Current action and preconditions to check: trajectory_clear

Your task: For each precondition in the list above, predict whether it will hold at this action.

Consider the current scene as observed from the mobile robot's camera, and analyze the predicted future states of all dynamic agents (e.g., people, animals, vehicles, or any moving entities) within the NEXT SECOND.

IMPORTANT: Only answer "very likely" if you are absolutely certain—based on strong, clear evidence—that a dynamic agent will violate the precondition in the predicted future state. Do NOT answer "very likely" for unlikely, ambiguous, or low-probability risks.

Ask yourself for each precondition: Is there a high probability, with clear and convincing evidence, that the predicted future states of any dynamic agent will interfere with the predicted future state of the currently executing action within the NEXT SECOND, causing that precondition to fail?

Assess the risk level based on these predictions. Use "likely" or "very likely" if motions create a clear risk of interference.

Use "neutral" or "improbable" if agents are nearby but their predicted paths are clearly diverging or non-conflicting.

Failure Risk Categories: "very improbable", "improbable", "neutral", "likely", "very likely"

Answer Format: Output ONLY the probability_of_failure value from these categories: "very improbable", "improbable", "neutral", "likely", "very likely"

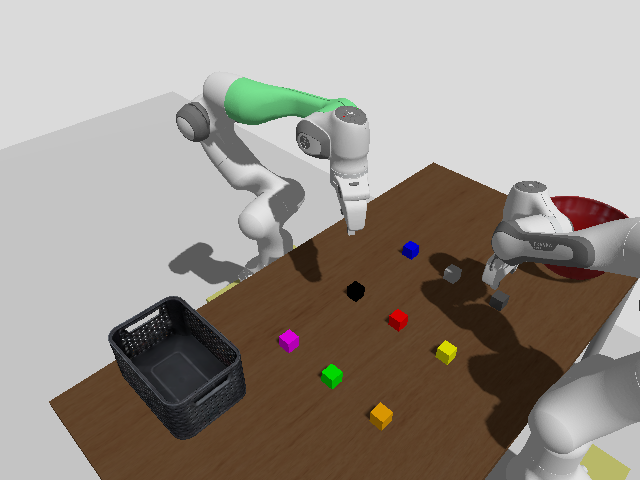

Answer: very improbable